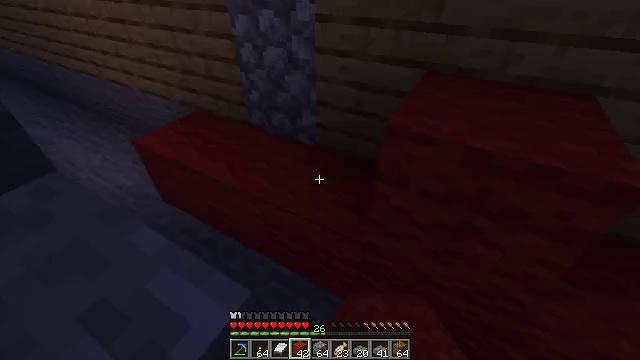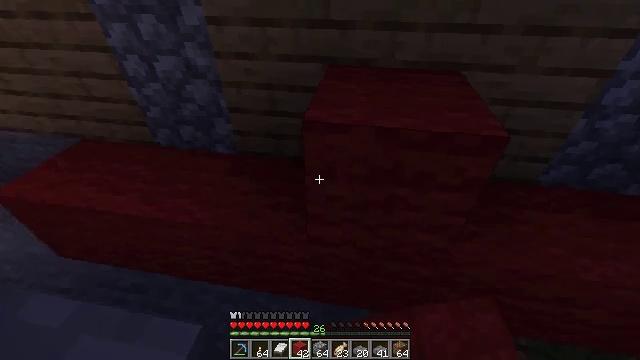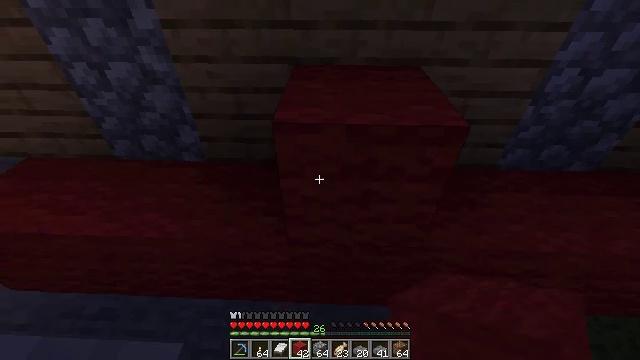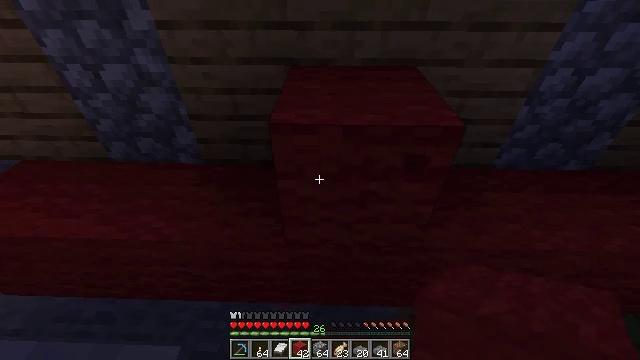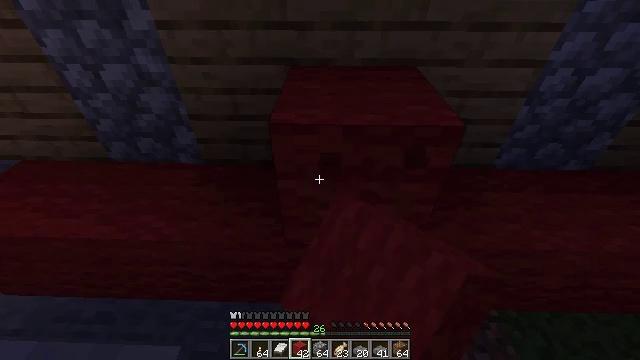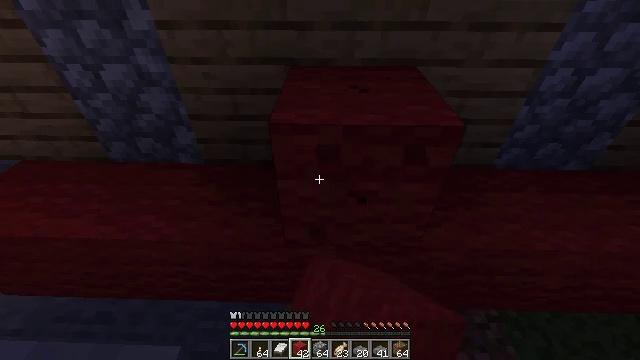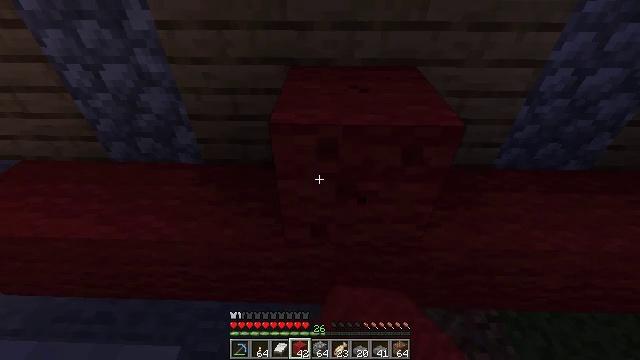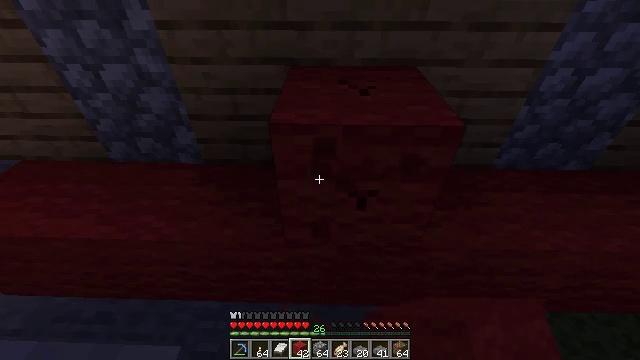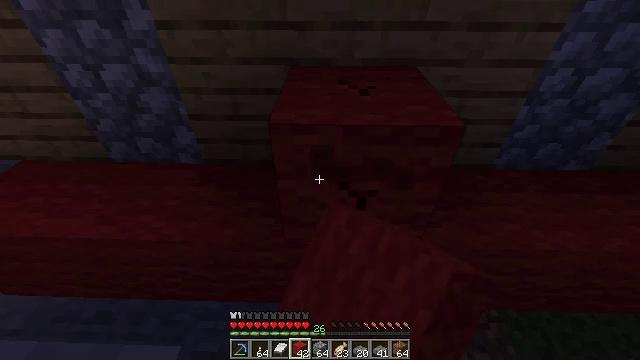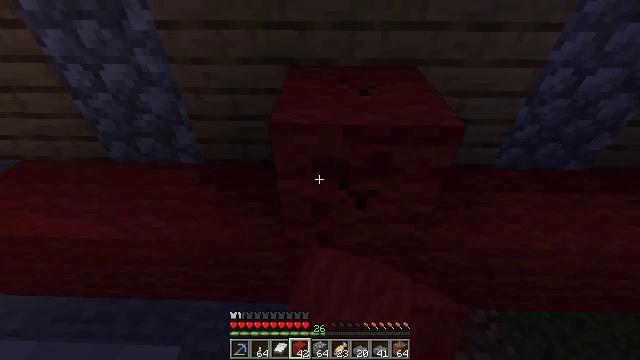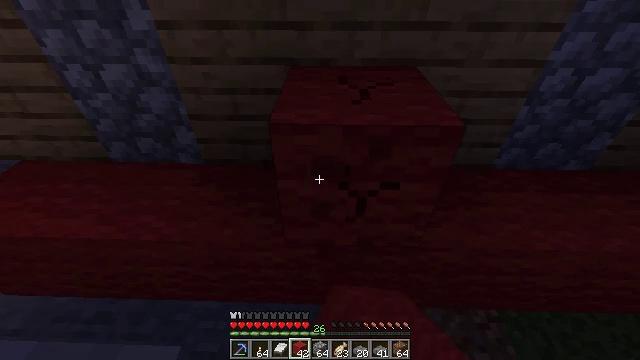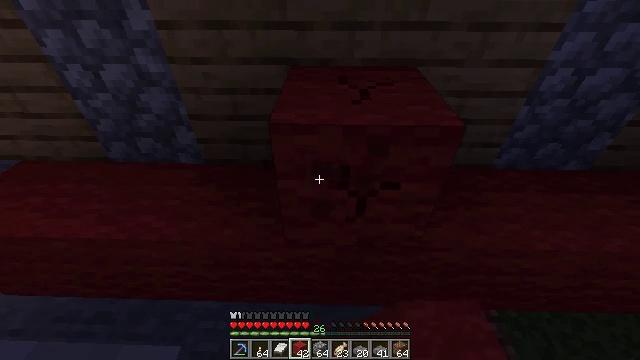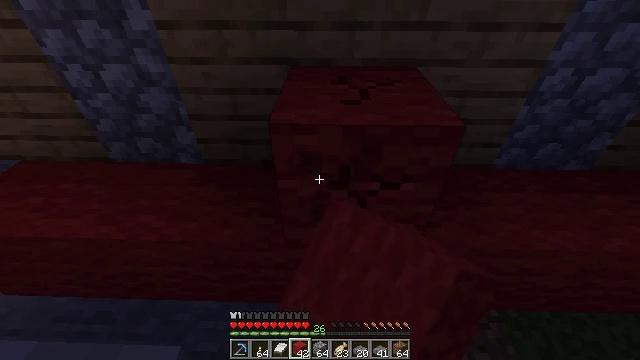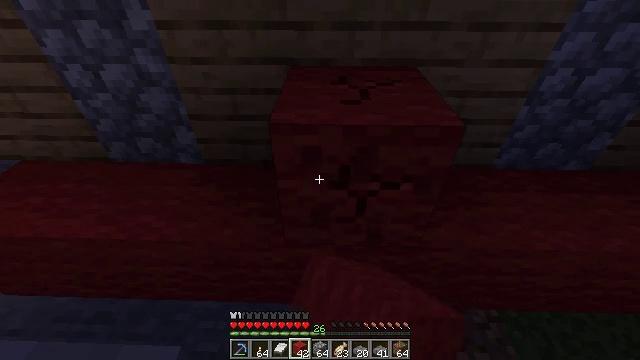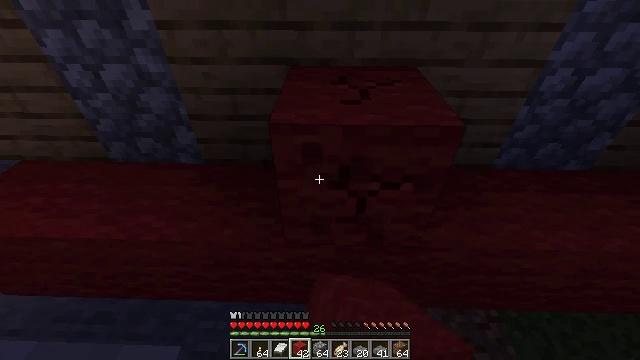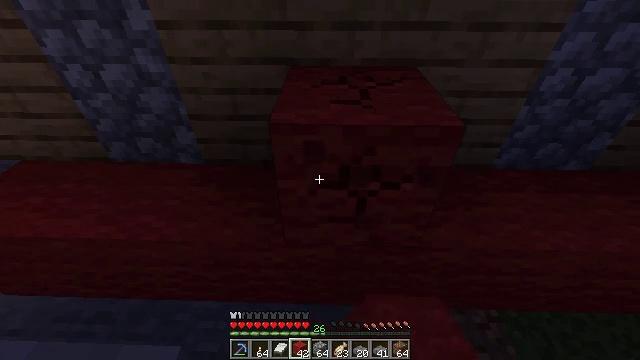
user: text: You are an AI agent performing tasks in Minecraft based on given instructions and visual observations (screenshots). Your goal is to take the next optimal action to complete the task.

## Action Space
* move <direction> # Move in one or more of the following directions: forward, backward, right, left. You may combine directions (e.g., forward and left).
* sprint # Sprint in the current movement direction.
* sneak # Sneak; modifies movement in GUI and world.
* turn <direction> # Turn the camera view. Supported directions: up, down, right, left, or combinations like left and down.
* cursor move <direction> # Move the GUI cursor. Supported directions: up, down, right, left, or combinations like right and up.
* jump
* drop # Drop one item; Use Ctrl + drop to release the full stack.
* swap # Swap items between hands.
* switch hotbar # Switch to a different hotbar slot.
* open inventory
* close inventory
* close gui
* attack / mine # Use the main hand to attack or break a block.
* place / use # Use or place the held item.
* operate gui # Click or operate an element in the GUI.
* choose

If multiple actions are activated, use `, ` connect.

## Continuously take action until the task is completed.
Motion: motion action
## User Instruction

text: Remove the red wool from its place.
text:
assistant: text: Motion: turn right
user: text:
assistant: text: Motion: turn right
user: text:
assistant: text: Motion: attack / mine
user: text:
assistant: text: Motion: attack / mine
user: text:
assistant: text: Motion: attack / mine
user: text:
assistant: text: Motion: attack / mine
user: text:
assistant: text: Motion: attack / mine
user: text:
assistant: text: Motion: attack / mine
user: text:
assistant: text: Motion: attack / mine
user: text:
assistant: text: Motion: attack / mine
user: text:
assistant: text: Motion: attack / mine
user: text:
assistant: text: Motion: attack / mine
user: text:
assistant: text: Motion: attack / mine
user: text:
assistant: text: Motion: attack / mine
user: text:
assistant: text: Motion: attack / mine
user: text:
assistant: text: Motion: attack / mine
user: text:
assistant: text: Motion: attack / mine
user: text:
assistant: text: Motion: attack / mine
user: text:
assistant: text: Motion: attack / mine
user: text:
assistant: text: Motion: attack / mine
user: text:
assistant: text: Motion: attack / mine
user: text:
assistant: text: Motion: attack / mine
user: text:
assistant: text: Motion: attack / mine
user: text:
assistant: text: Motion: attack / mine
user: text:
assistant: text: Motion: attack / mine
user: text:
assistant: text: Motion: attack / mine
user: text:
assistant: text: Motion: attack / mine
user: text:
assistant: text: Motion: attack / mine
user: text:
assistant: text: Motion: attack / mine
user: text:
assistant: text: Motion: attack / mine